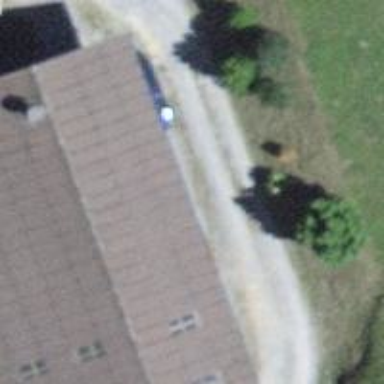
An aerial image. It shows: Barn.